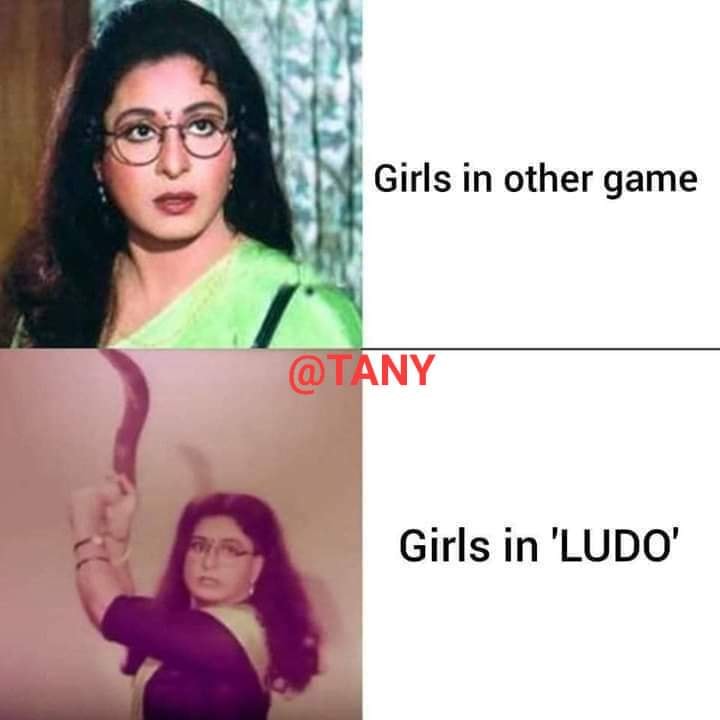
Caption: Girls in other name     Girls in 'LUDO'
Label: non-hate